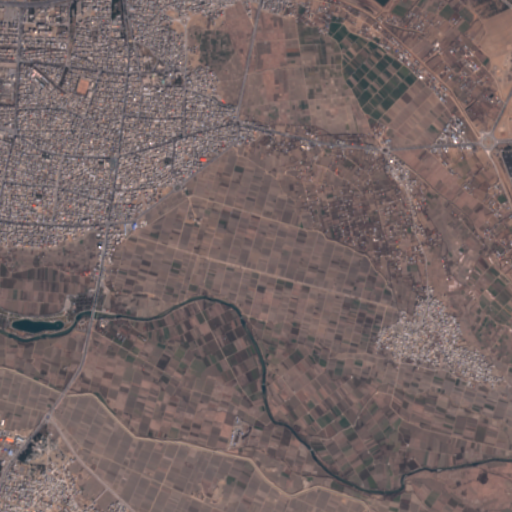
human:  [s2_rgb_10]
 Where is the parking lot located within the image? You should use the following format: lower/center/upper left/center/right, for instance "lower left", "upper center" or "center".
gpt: The parking lot is located in the left of the image.
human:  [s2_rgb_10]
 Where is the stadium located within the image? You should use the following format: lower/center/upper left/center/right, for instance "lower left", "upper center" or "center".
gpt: The stadium is located in the upper left of the image.
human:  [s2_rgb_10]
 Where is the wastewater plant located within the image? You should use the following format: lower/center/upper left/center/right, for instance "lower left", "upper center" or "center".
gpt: The wastewater plant is located in the lower center of the image.
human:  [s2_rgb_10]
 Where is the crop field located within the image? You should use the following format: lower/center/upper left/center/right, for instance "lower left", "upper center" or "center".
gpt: There is no crop field in the image.